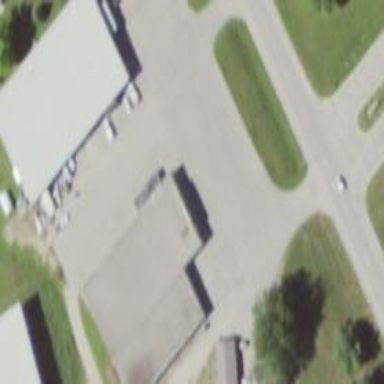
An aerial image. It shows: Building housing bowling alley.